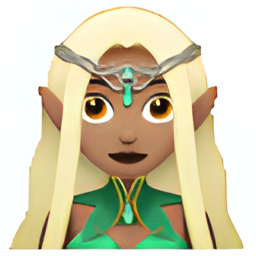
Name: woman elf medium skin tone
Emoji: 🧝🏽‍♀️
Group: People & Body
Sub-group: person-fantasy